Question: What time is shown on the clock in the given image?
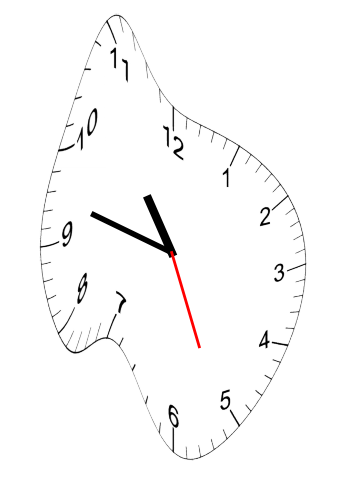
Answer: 10:47:26